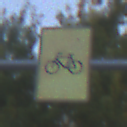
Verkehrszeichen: RadverkehrOhnePfeilsymbol
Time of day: SunriseSunset
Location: Outdoor (Urban)
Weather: Clear
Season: NotSpecified
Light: Natural